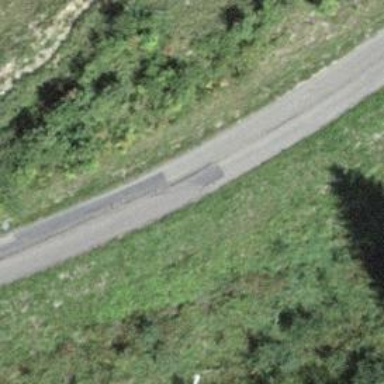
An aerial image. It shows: Unclassified road with grade 1 track type.